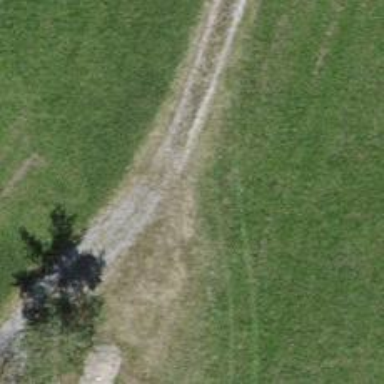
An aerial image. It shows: Unpaved track road.